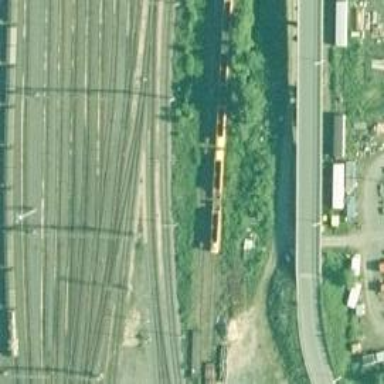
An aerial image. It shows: Railway signal.